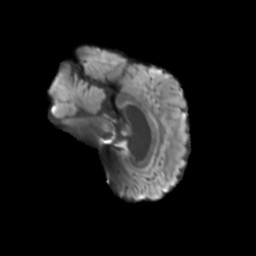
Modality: T2w
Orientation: sagittal
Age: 76
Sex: female
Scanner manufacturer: siemens
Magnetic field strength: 3 T
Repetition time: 3.23 s
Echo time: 0.0892 s